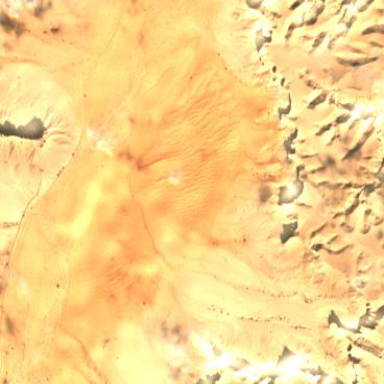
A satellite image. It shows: Barren erg desert with sandy surface.